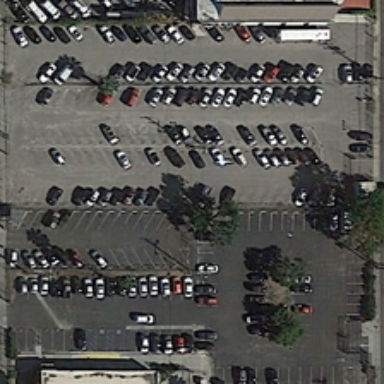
There is a wide road next to the parking lot .